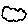
Label: cloud